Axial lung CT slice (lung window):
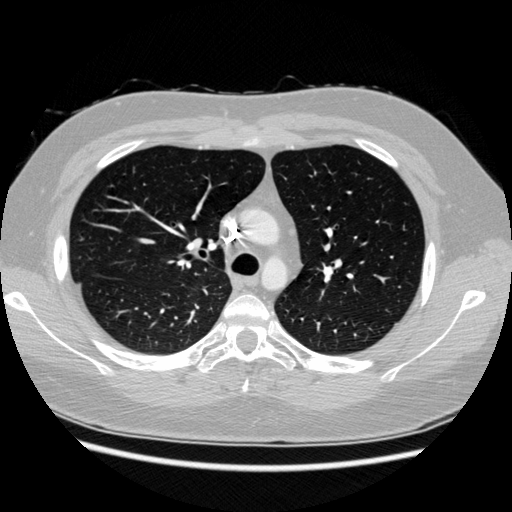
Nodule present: no